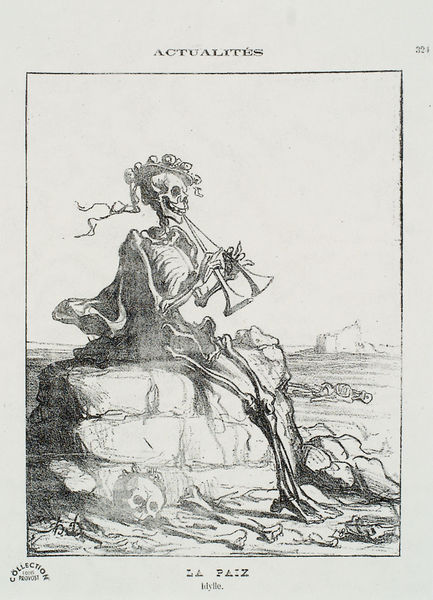
Titel: La Paix. Idylle; aus der Serie: Actualités
Künstler: Honoré Daumier
Institution: Saint-Denis, Musée d’Art et d’Histoire
Schlagwörter: felsen, himmel, kopf, meer, landschaft, blumen, brust, hut, köpfe, schwarz, skizze, weiss, zeichnung, leiche, schädel, stein, stirnband, tod, tot, horn, einsamkeit, wind, blatt, musik, beine, idylle, spielen, musikinstrument, musizieren, knie, knochen, buch, druck, illustration, allegorie, kranz, frieden, flöte, skelett, totenkopf, zähne, posaunen, fanfare, gerippe, trompete, toto, sensemann, sensenmann, schalmei, paix, collection, knocken, actualites, aktualität